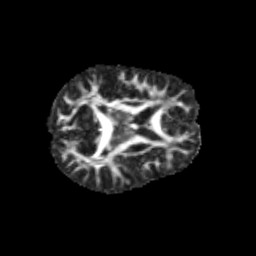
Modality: FA
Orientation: axial
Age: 11
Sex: male
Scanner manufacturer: siemens
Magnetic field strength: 3 T
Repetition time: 3.8 s
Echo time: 0.07 s